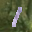
Label: 1